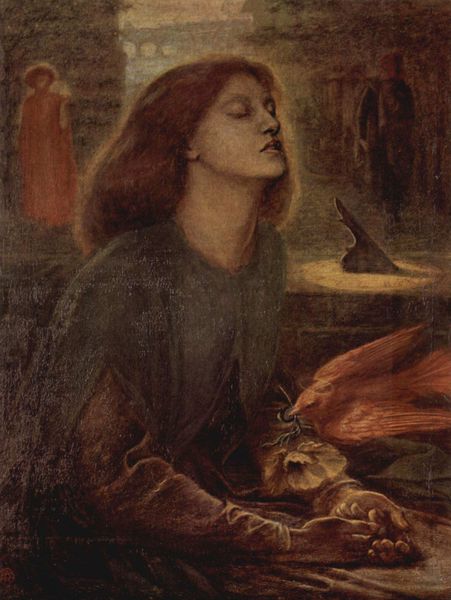
Titel: Beata Beatrix
Künstler: Dante Gabriel Rossetti
Standort: London
Institution: Tate Gallery
Schlagwörter: blau, dunkel, gemälde, haut, mann, meer, schatten, schlaf, umhang, vogel, weiß, frauen, gelb, grün, menschen, mädchen, ocker, sitzen, stadt, blume, braun, frau, grau, haar, hell, hintergrund, kleid, licht, mund, nase, orange, profil, raum, schwarz, blüte, gebäude, rot, beige, symbolismus, wand, augen, falten, gesicht, kleidung, lang, steine, taube, tod, ärmel, bild, hals, hände, portrait, porträt, öl, kirche, figur, gewand, gold, haare, interieur, mantel, drei, england, lippen, engel, ruhig, ruhe, schnabel, bogen, mauer, figuren, treppe, turner, jugendstil, uhr, schoß, nazarener, sinnierend, still, dreiviertelprofil, geschlossen, munch, zweig, traum, mohn, soldat, beten, gebet, schein, leben, junger mann, halbprofil, nimbus, mythos, wesen, hingabe, andacht, betende, erscheinung, präraffaeliten, heiliger, bettlerin, dürer, maria, anbetung, betend, tunika, fee, mystik, mucha, englisch, verkündigung, präraffaelit, gabriel, rossetti, sonnenuhr, redon, simbolismus, rosetti, llicht, augen geschlossen, moretti, 3 personen, hände offen, everett